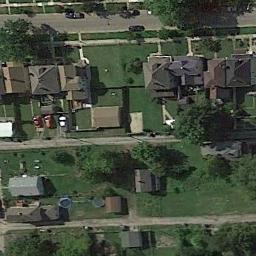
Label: medium_residential